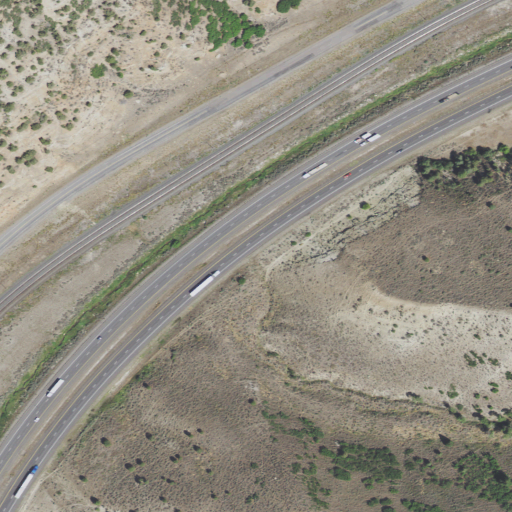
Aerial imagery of valley in Utah named Signal Canyon containing shrub, open development, medium intensity development, low intensity development, evergreen forest, high intensity development, and deciduous forest